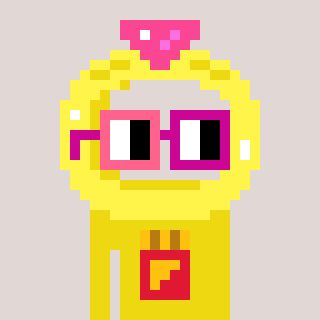
a pixel art character with square pink and red glasses, a ring-shaped head and a yellow-colored body on a warm background